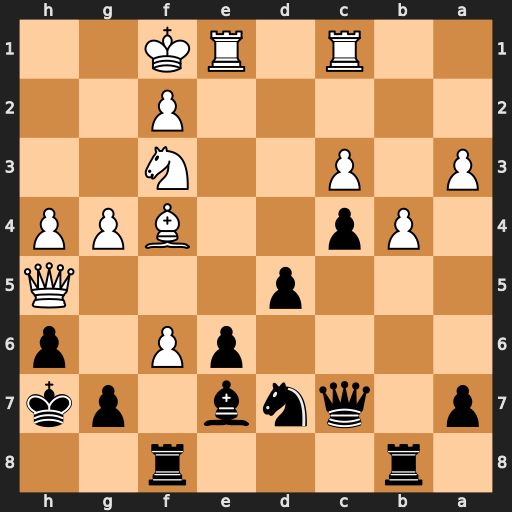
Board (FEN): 1r3r2/p1qnb1pk/4pP1p/3p3Q/1Pp2BPP/P1P2N2/5P2/2R1RK2
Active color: b
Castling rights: -
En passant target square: -
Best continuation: Qxf4 Ng5+ Kg8 Qg6 Nxf6 Nxe6 Qxg4 Qxg4 Nxg4